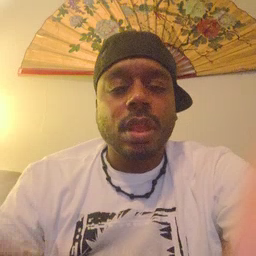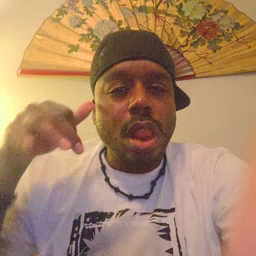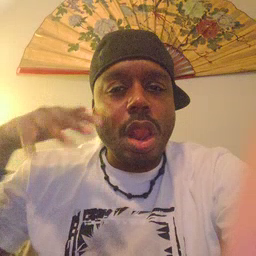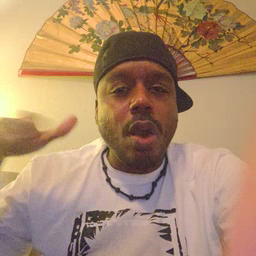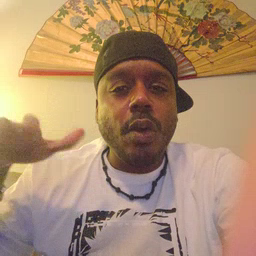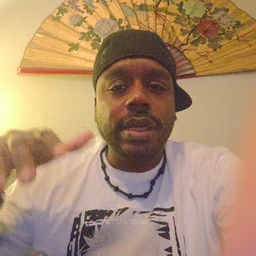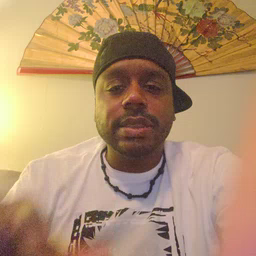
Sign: noisy